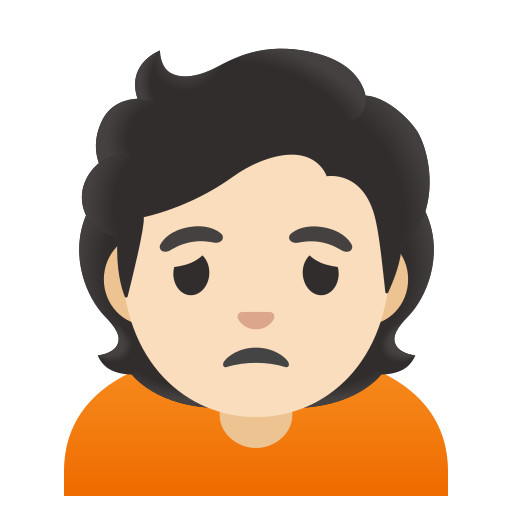
Emoji: 🙍🏻